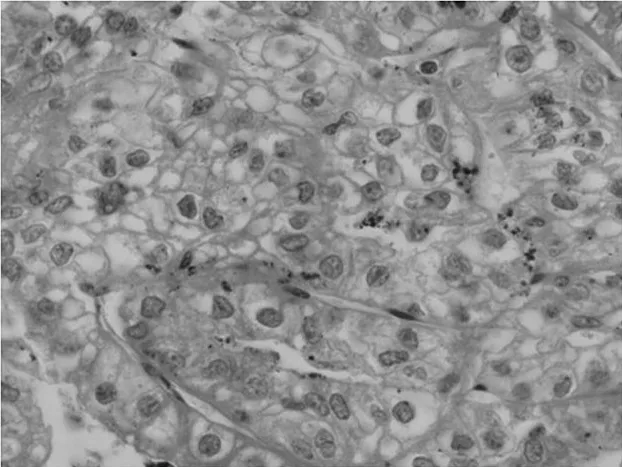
Histological analysis revealed a typical morphology of a middle-grade (grade 2) clear-cell renal cell carcinoma, which confirmed the patient's tumor to be a primary neoplasm. Hematoxylin and esosin (H&E); magnification, x1,000.
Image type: pathology (h&e)